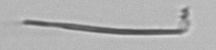
Label: fiber_TAG_external_detritus